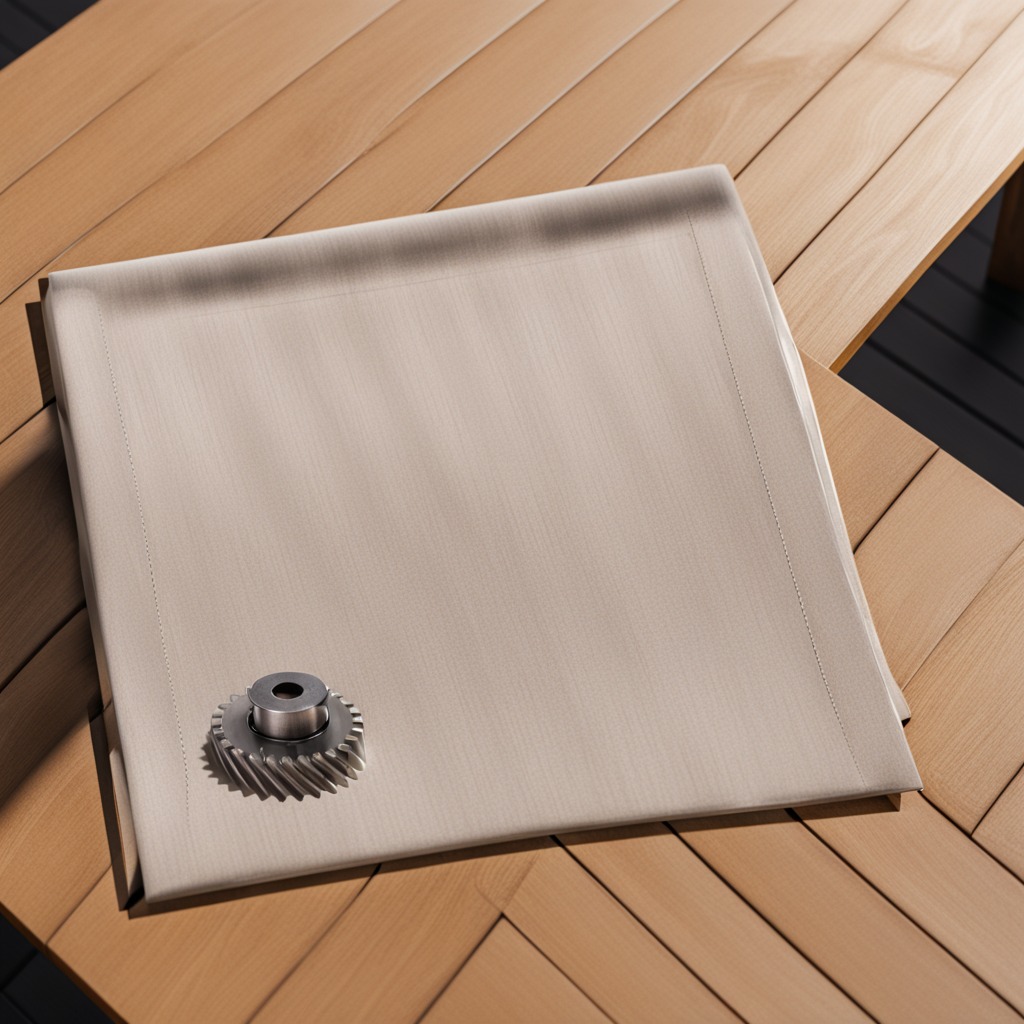
A steel gear with teeth is lying on a wooden table.